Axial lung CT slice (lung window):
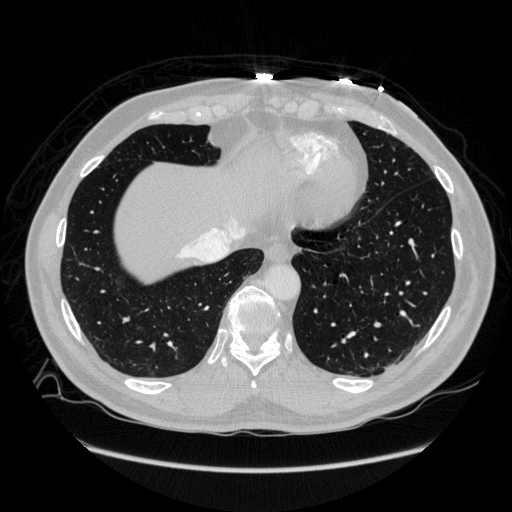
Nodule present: no